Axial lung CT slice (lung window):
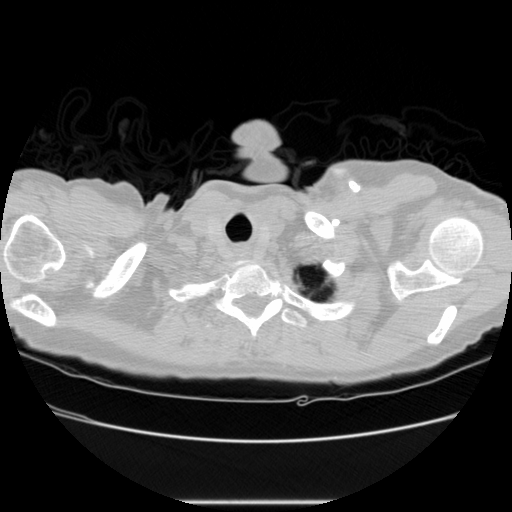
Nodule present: no